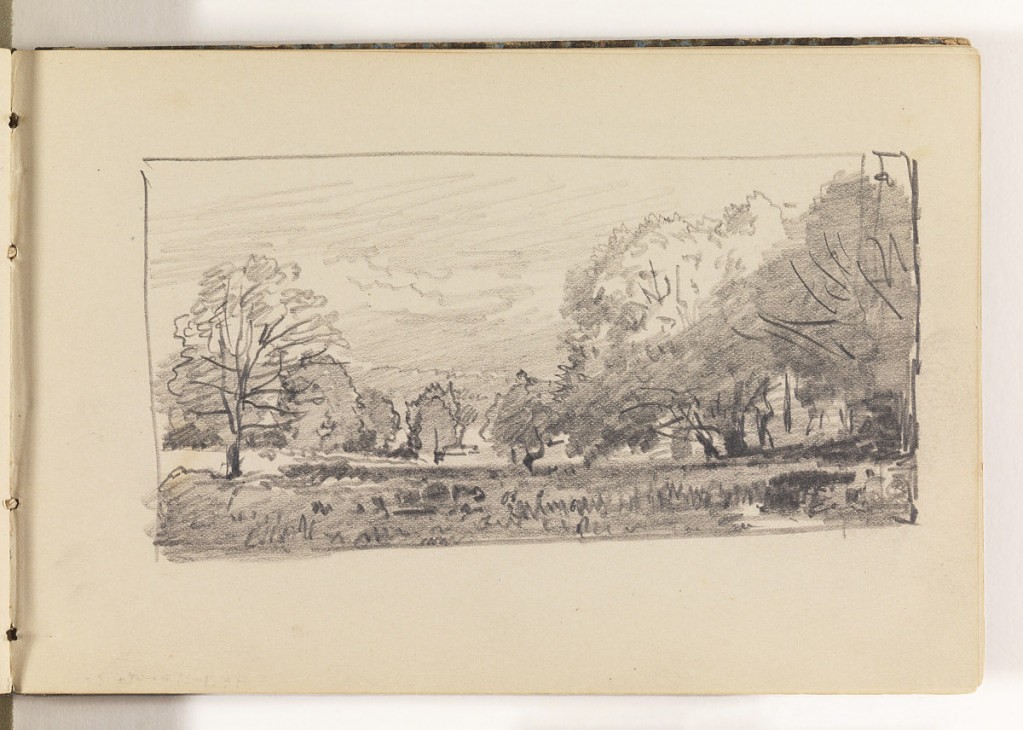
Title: Wooded Countryside
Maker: William Trost Richards, American, 1833–1905
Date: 1870–85
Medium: Graphite on cream wove paper, bound
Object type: Sketchbook folio
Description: Sketch of countryside. Large trees at right, extending back in a row. Additional trees at left in middleground and background.